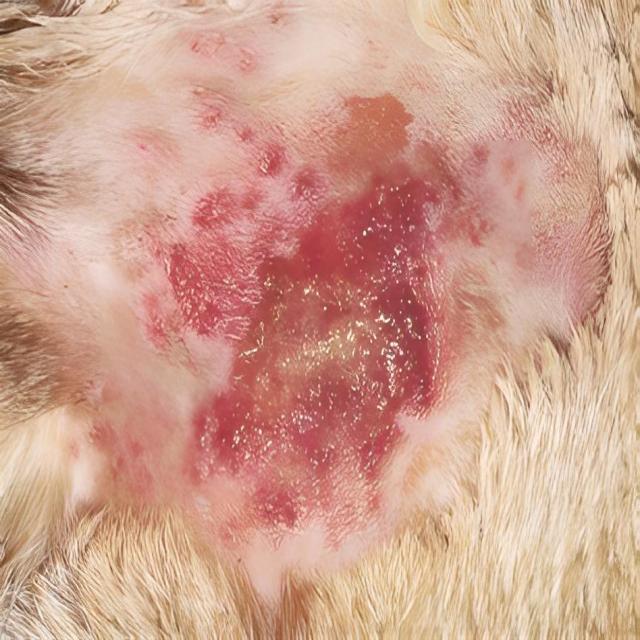
Canine dermatitis — inflammation of the skin presenting with erythema, pruritus, papules, and excoriation. May be allergic, contact, or atopic in origin.